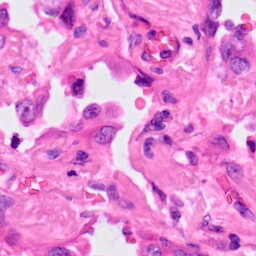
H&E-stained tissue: Lung